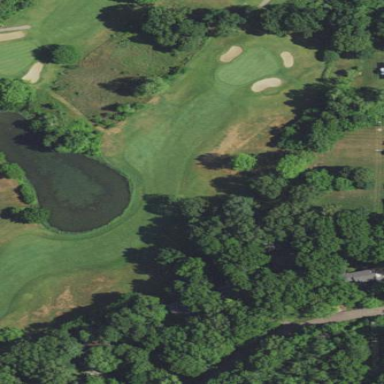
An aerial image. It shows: Grassy fairway on golf course.